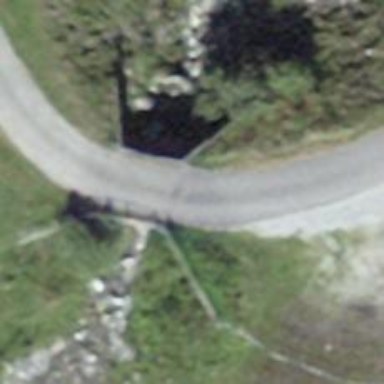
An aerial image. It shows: Track road on bridge with grade 1 tracktype.